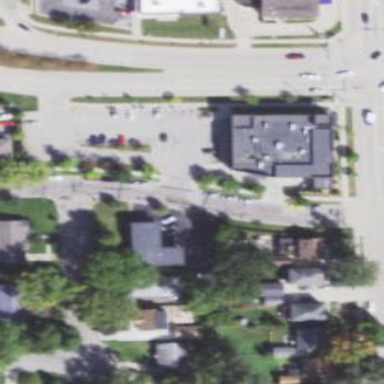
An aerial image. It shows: Retail area.